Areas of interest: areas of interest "Shopping Mall"
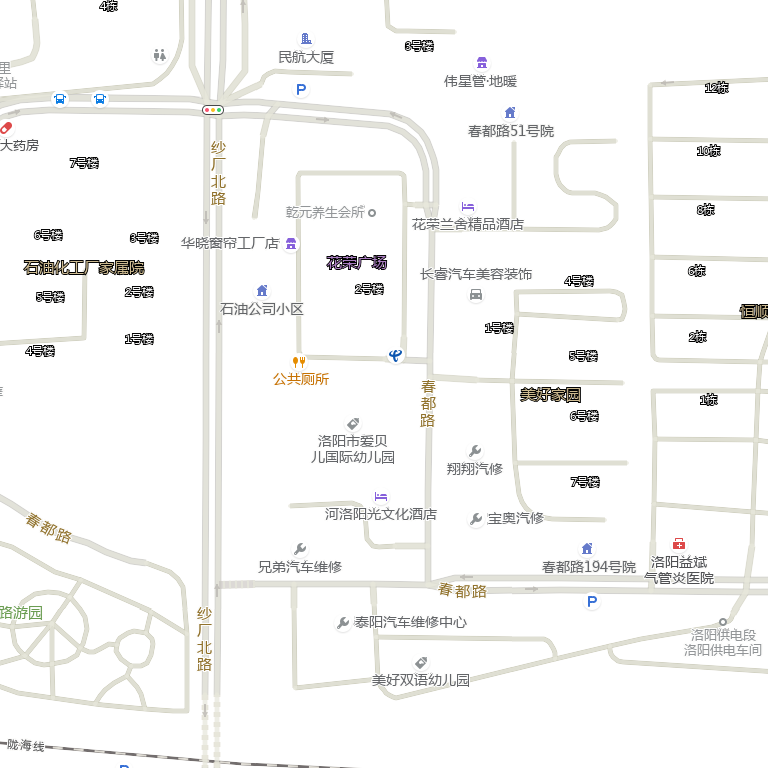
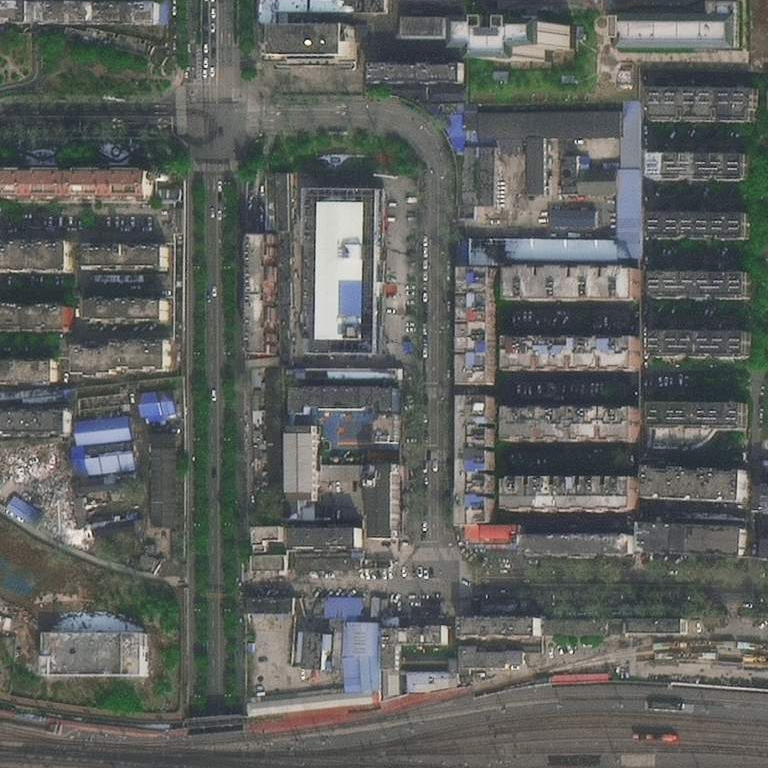